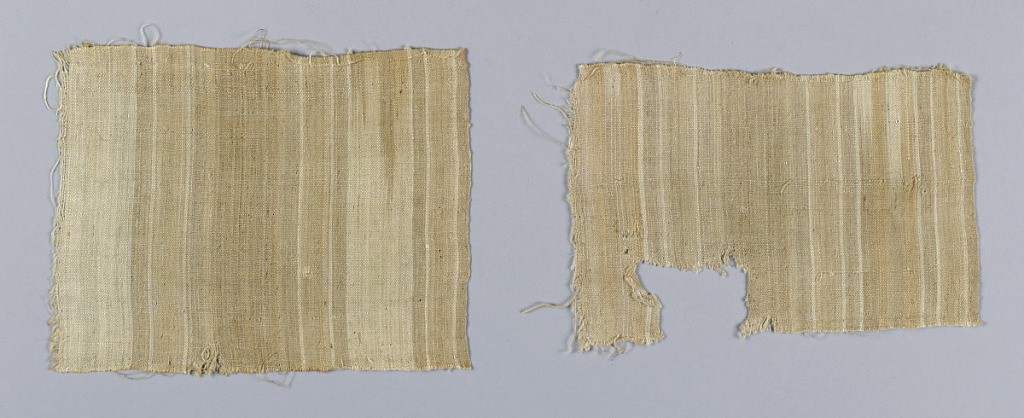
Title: Textile
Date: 18th century
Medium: linen Technique: relief printed on handwoven plain weave
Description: Red ground printed with a design of large flowering vine and blossoms with characters from the Comedie dell'Arte.